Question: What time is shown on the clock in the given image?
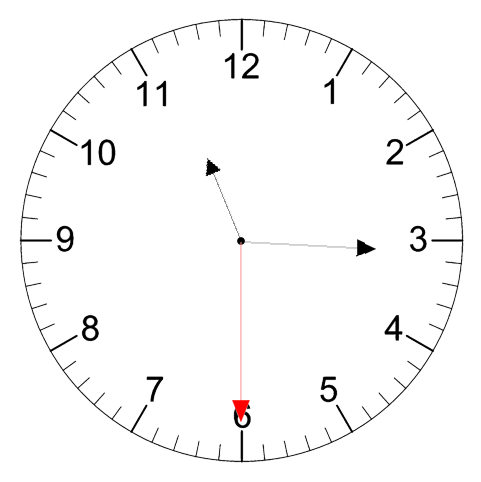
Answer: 11:15:30